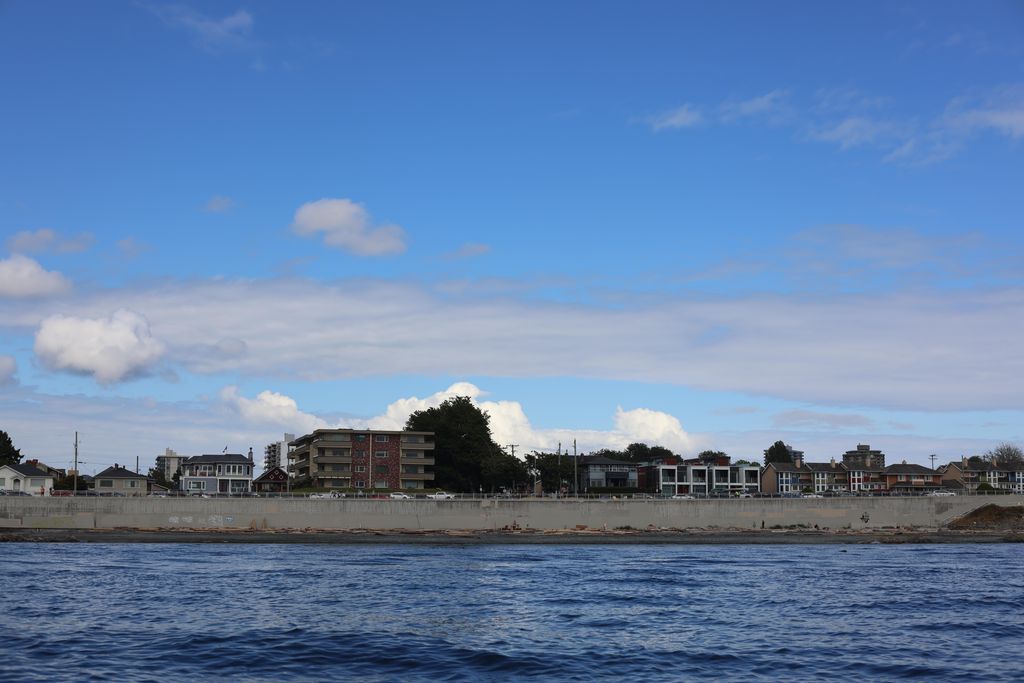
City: victoria